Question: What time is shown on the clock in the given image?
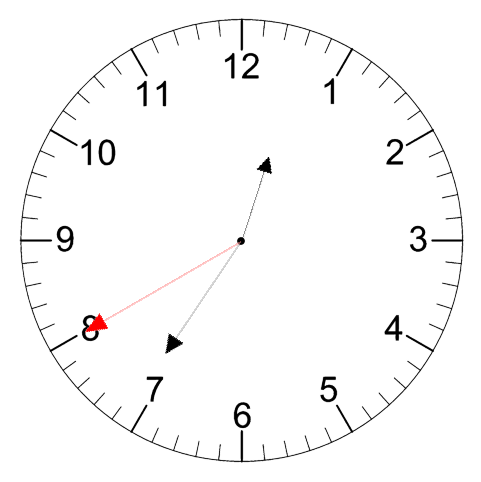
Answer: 12:35:40